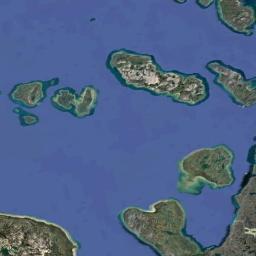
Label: island